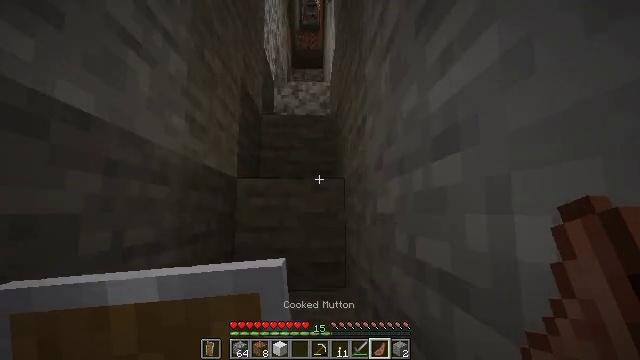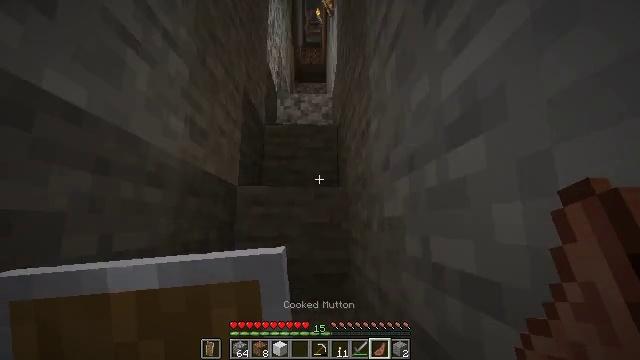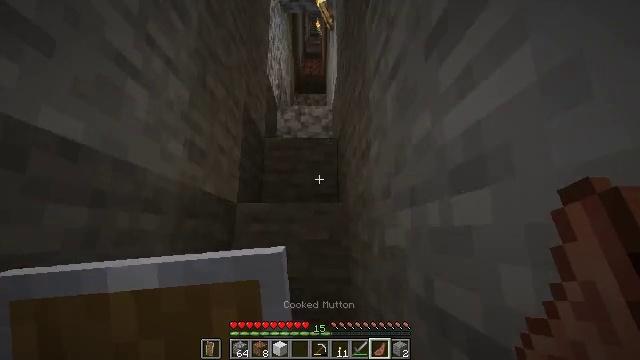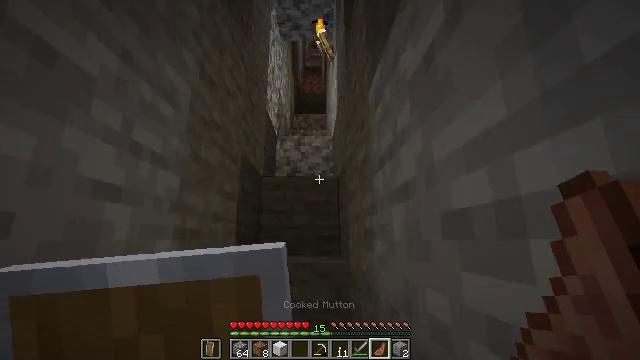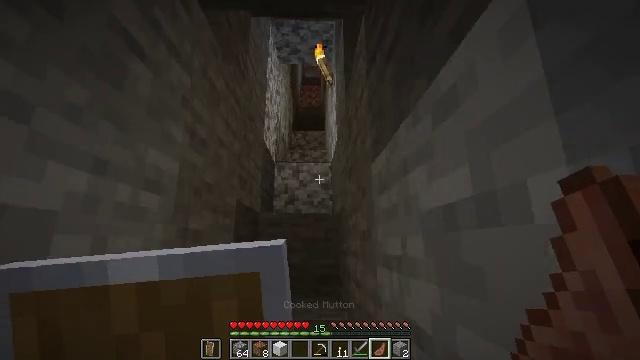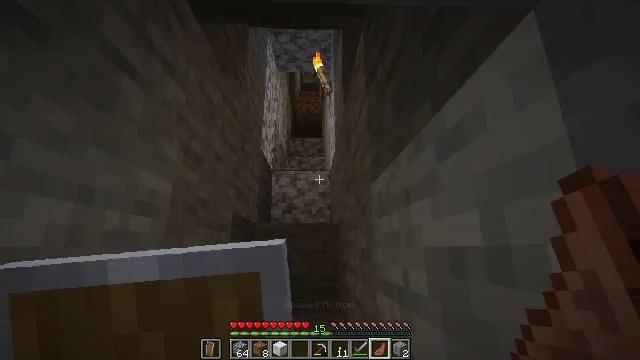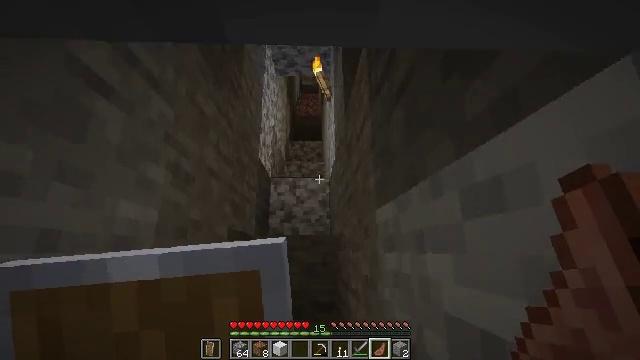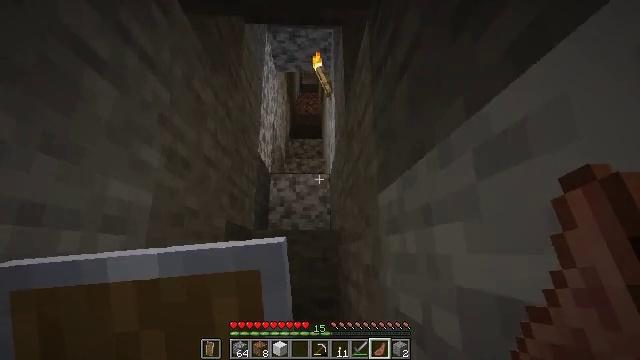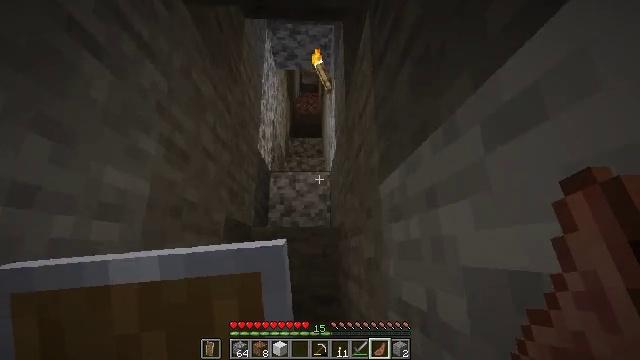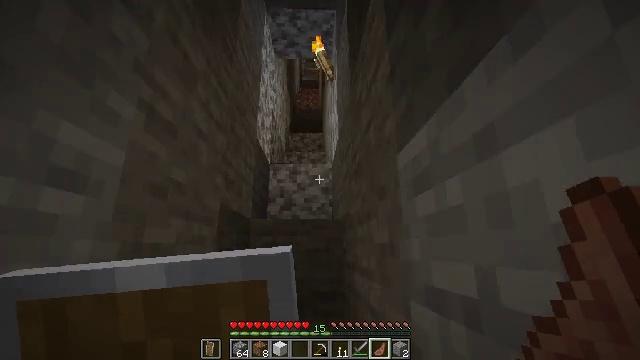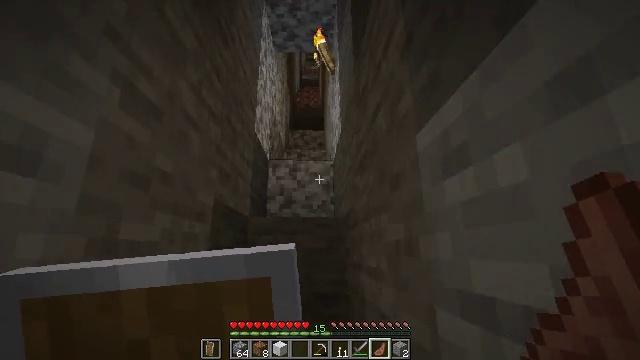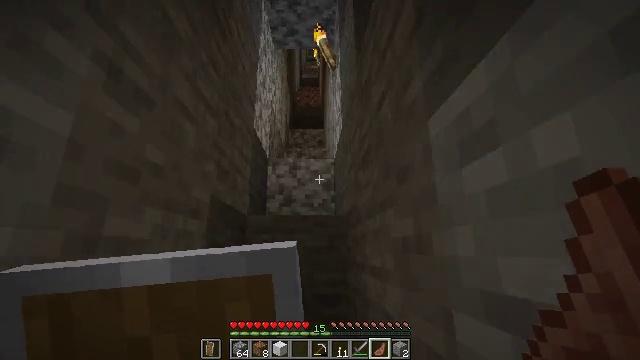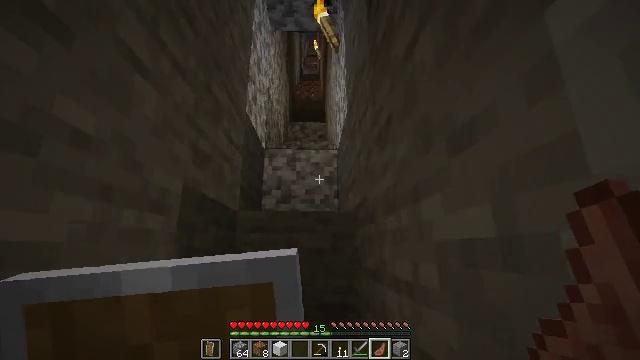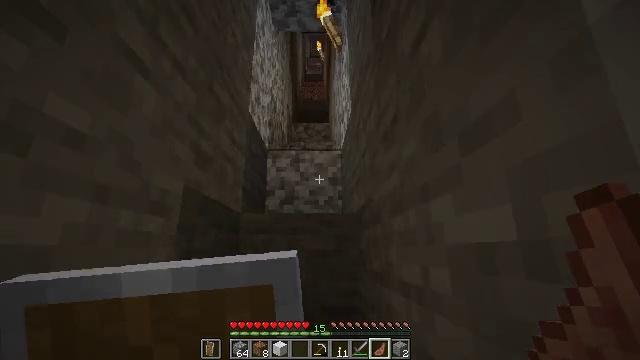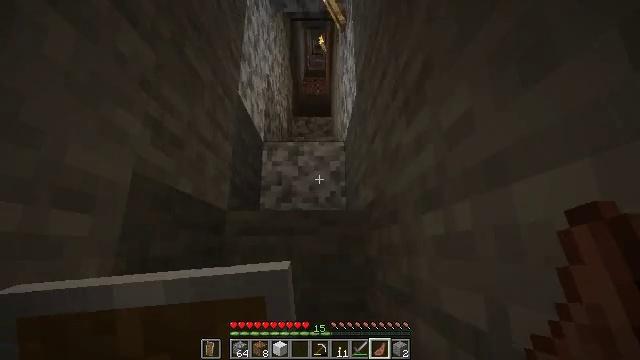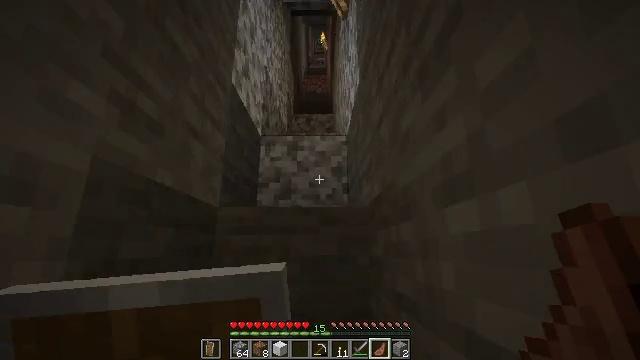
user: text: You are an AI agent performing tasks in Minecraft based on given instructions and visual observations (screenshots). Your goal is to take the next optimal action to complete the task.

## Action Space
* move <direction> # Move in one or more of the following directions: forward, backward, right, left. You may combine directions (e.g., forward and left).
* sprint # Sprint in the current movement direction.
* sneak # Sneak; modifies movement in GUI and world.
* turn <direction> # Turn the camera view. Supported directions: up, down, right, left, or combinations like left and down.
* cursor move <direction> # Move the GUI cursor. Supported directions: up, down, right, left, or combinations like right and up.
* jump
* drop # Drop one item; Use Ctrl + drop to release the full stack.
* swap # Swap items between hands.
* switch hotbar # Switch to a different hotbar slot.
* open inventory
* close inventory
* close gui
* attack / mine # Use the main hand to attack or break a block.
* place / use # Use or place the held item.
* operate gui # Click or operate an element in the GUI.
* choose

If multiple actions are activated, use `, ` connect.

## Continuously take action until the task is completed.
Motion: motion action
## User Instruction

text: Catch and kill the tropical fish.
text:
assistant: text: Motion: move forward, turn up
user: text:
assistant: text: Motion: move forward, turn up, jump
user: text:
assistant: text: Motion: move forward, turn up, jump
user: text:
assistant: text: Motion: move forward, turn up, jump
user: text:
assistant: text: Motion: move forward, jump
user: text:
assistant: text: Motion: move forward, jump
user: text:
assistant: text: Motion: move forward
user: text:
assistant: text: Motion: move forward
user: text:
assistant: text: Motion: move forward
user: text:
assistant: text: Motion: move forward
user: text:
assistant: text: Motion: move forward
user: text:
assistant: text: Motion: move forward
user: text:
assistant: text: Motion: move forward
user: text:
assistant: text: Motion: move forward
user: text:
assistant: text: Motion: move forward
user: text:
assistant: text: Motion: move forward
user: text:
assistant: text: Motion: move forward, jump
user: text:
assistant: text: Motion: move forward, jump
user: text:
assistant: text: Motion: move forward, jump
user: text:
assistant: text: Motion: move forward, jump
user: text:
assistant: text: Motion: move forward, jump
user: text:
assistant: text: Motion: move forward
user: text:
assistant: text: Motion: move forward
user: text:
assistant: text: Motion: move forward
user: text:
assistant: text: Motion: move forward
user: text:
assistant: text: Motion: move forward
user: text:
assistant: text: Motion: move forward, jump
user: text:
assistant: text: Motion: move forward, jump
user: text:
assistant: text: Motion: move forward, jump
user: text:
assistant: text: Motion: move forward, jump